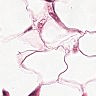
Metastatic tissue present: no